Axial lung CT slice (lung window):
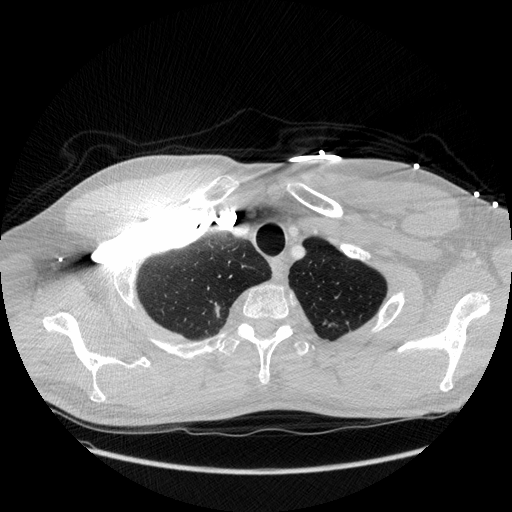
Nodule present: yes
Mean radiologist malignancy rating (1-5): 2.25